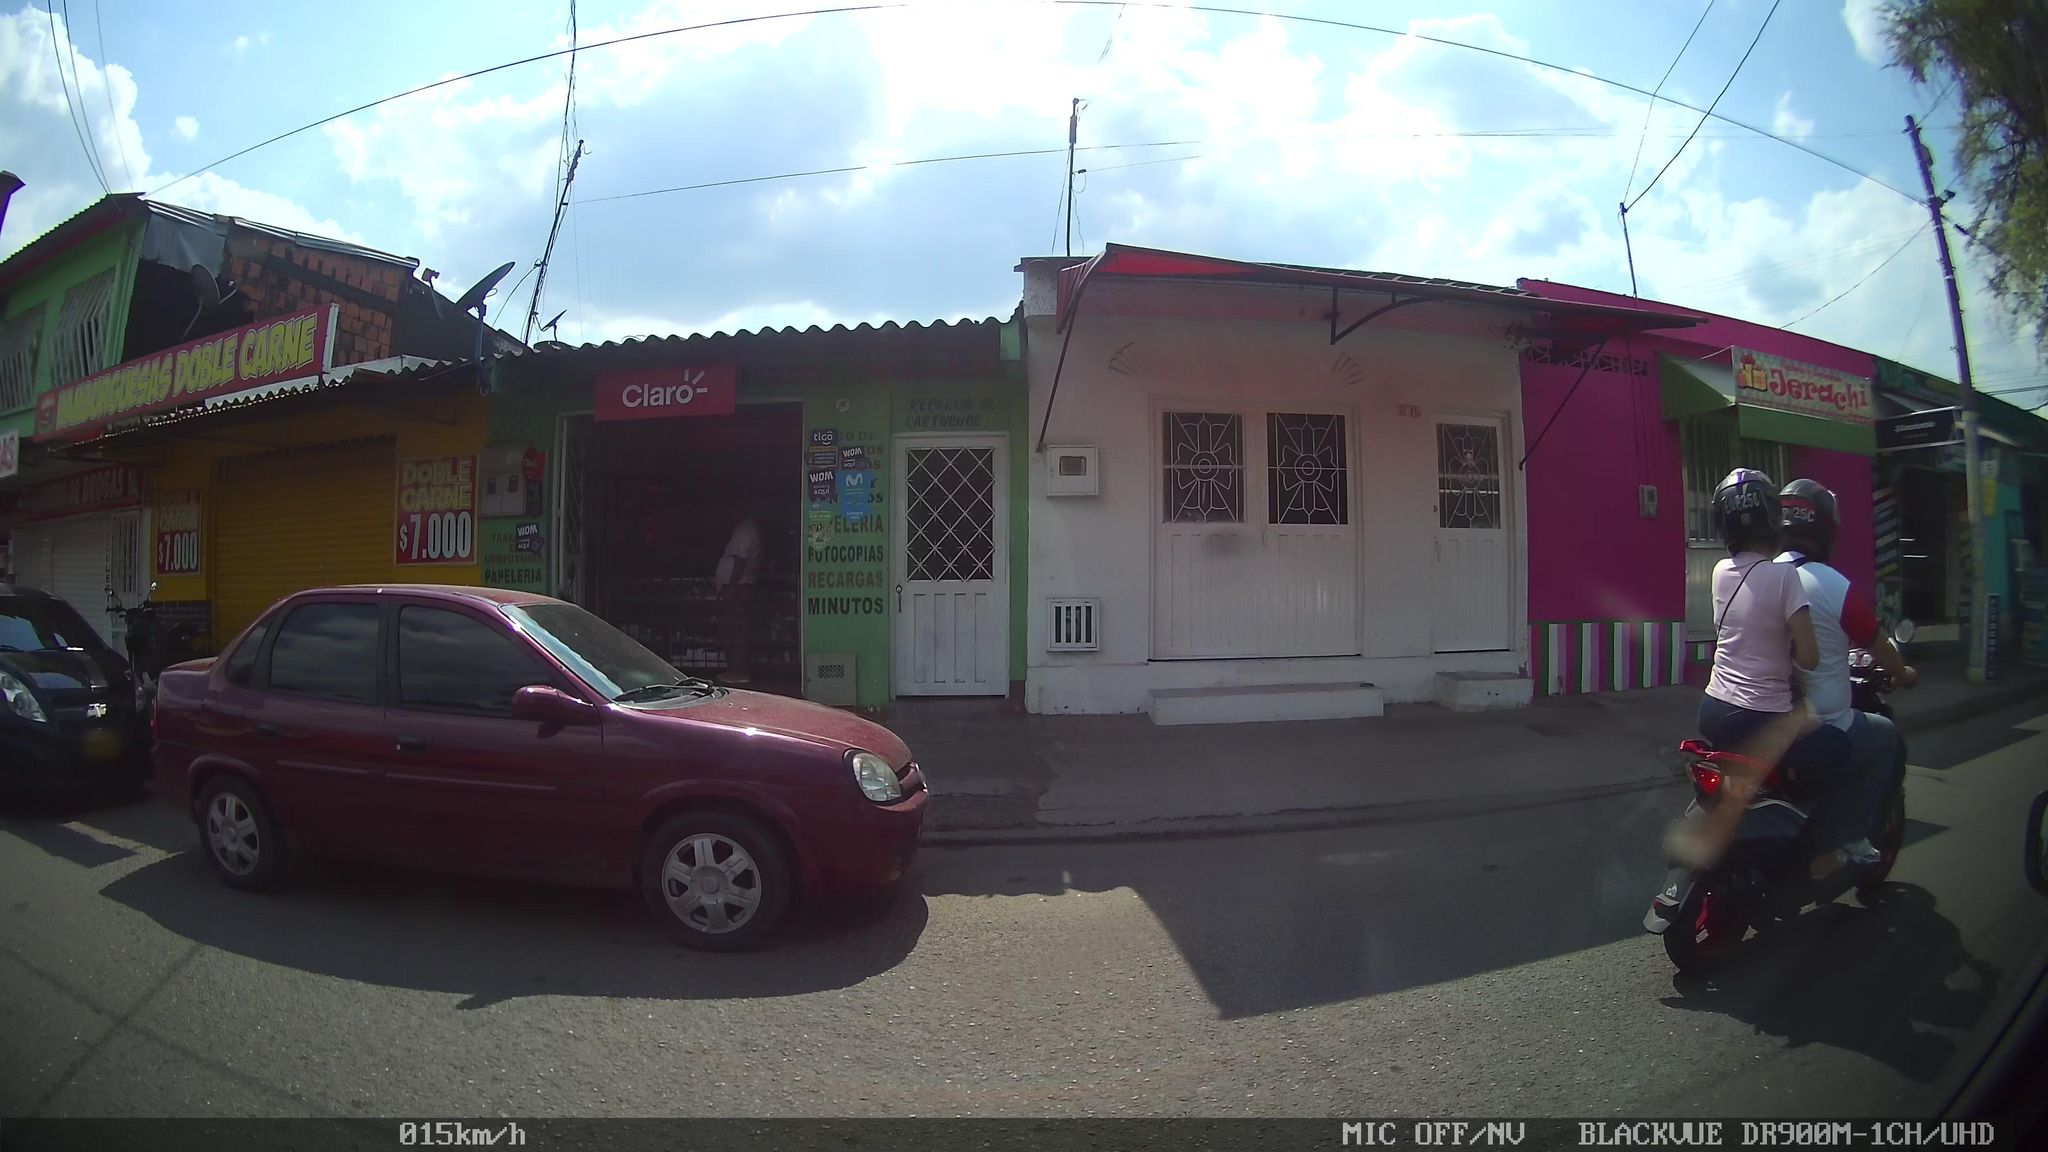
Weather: clear
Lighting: day
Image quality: good
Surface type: driving surface
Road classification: tertiary
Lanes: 2.0
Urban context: urban centre
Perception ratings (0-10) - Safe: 1.6, Lively: 5.12, Beautiful: 1.69, Boring: 2.35, Depressing: 7.23, Wealthy: 1.6